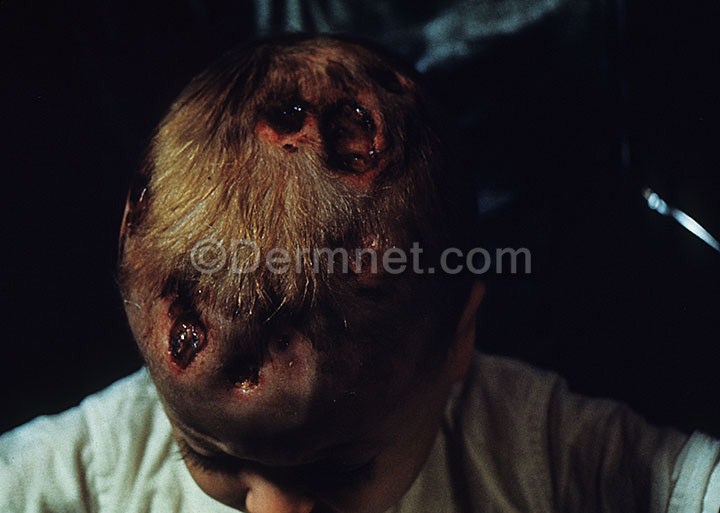
Disease: Systemic Disease